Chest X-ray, AP view. Patient: 21 years old, sex F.
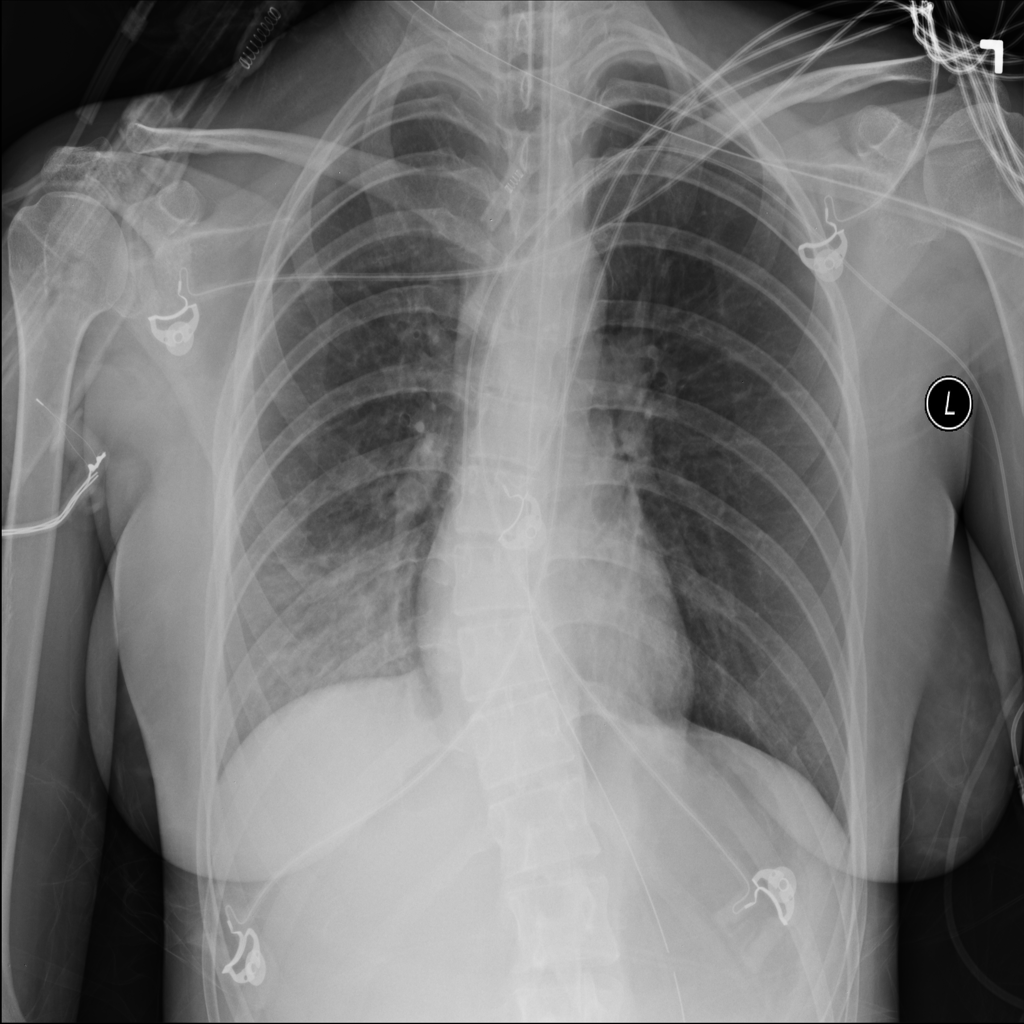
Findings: Atelectasis, Infiltration